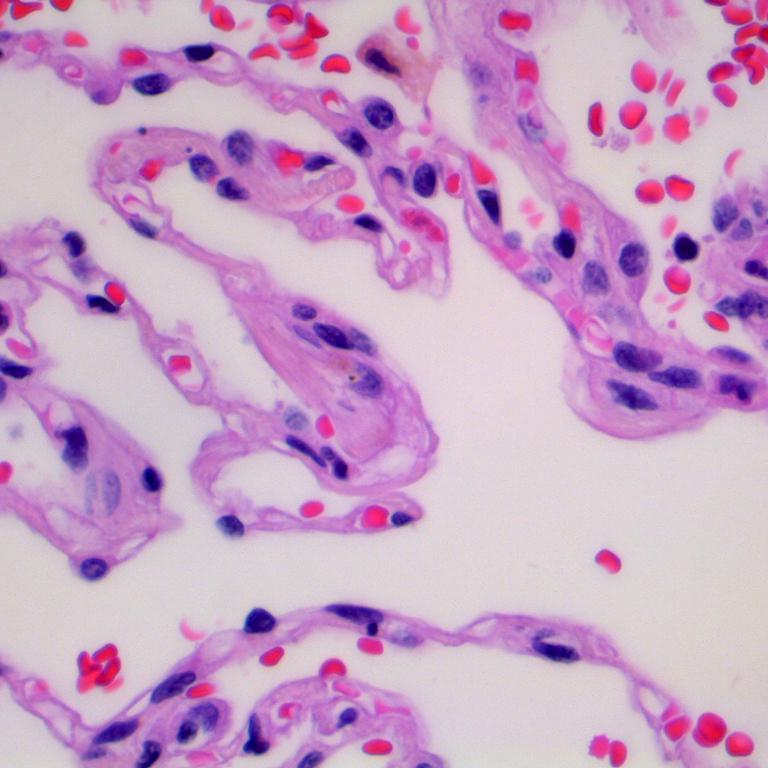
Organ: lung
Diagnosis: benign